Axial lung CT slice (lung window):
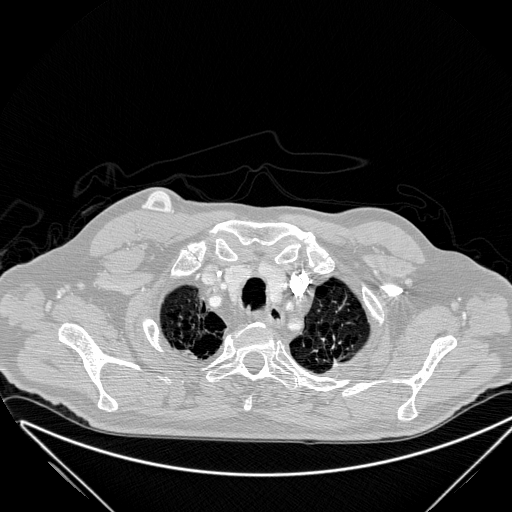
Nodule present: no